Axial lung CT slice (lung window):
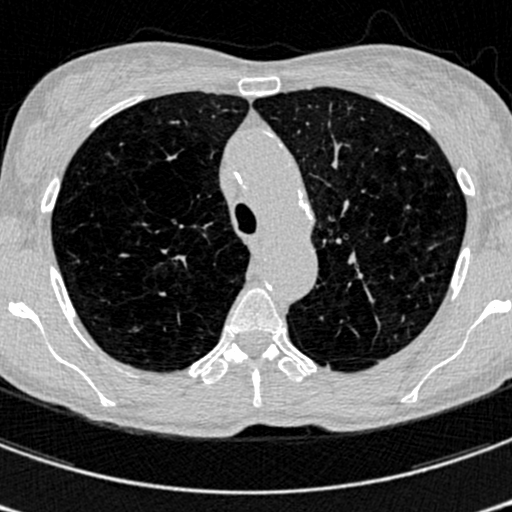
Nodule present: no